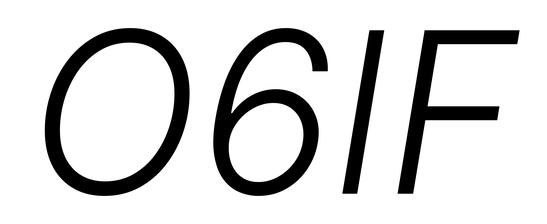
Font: Inter-Italic_Light_Italic